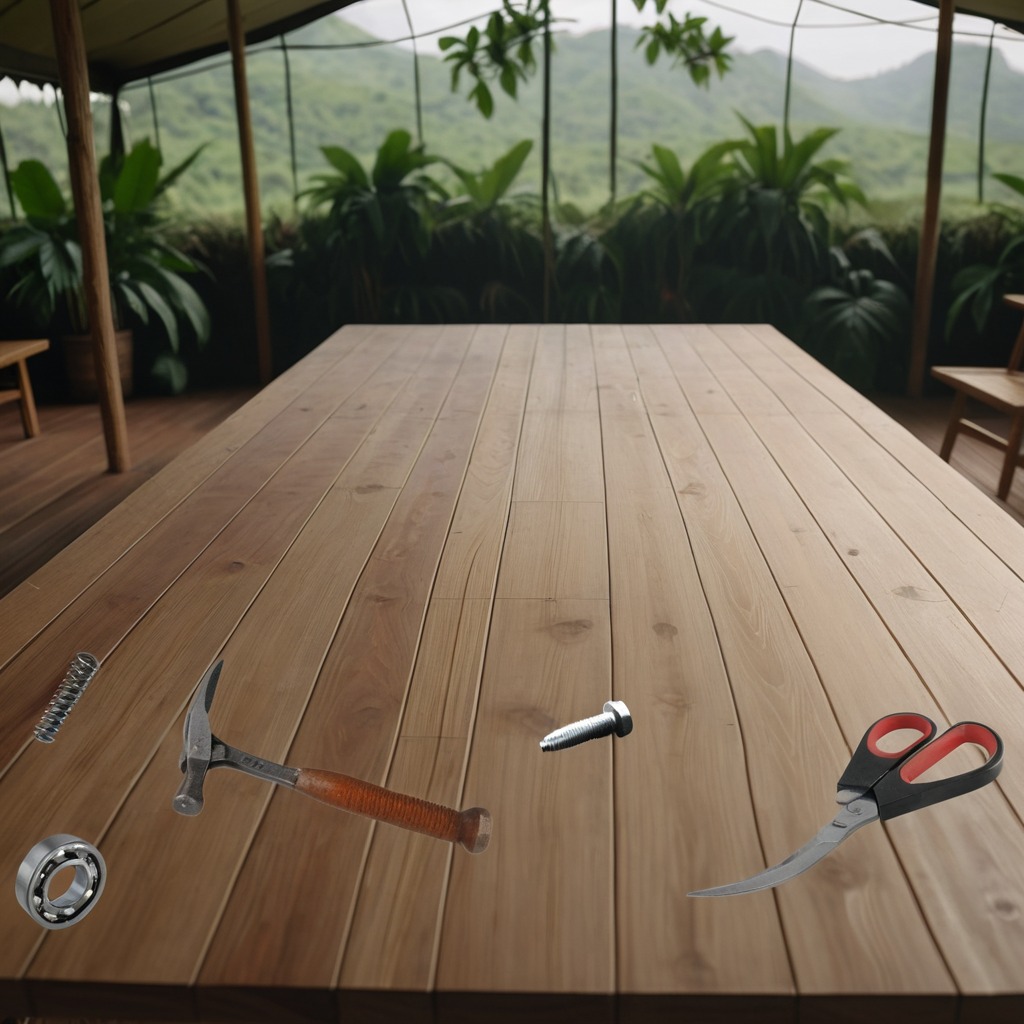
A ball bearing, a machine screw, a hammer, a coiled metal spring, and a pair of scissors are lying on a wooden table inside a jungle field workshop tent.